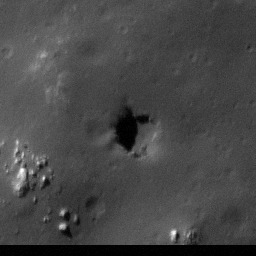
Pit: Stefan L 2
Host crater: Stefan L
Host type: impact_melt
Lunar coordinates: latitude 44.498, longitude 251.834